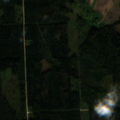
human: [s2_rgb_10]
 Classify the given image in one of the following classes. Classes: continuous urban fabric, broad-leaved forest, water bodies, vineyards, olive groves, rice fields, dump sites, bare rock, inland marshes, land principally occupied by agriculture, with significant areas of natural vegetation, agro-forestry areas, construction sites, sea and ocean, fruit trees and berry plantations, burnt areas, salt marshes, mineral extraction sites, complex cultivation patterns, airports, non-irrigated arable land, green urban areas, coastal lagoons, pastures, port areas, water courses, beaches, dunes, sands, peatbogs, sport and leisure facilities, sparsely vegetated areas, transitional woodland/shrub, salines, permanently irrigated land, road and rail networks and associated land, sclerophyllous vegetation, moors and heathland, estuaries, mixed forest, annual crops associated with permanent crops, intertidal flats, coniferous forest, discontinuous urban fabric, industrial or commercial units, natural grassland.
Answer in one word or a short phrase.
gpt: complex cultivation patterns, coniferous forest, mixed forest, transitional woodland/shrub